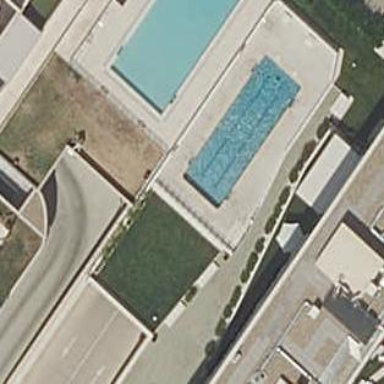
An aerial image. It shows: Swimming pool located in leisure land.